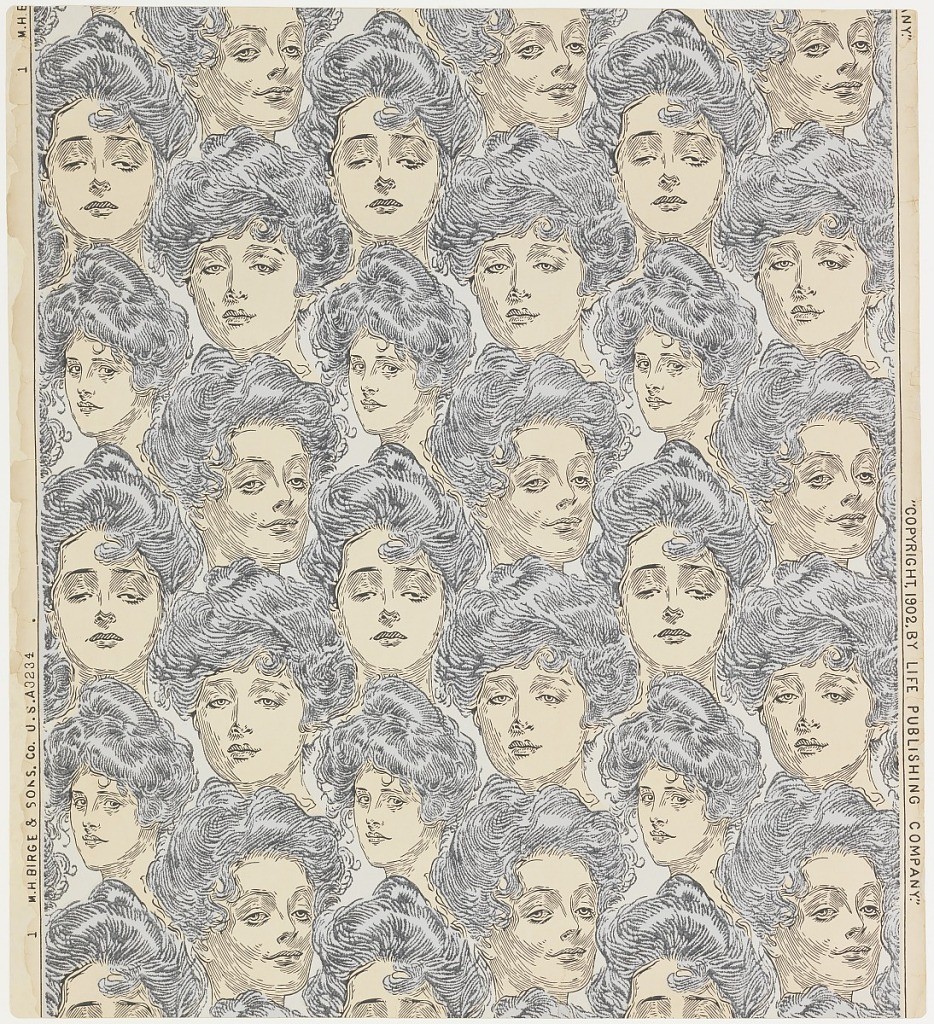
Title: Bachelor's Wall Paper
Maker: Charles Dana Gibson, American, 1867–1944
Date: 1902
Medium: Machine-printed paper
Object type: Sidewall
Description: Repeating pattern containing the faces of Charles Dana Gibson's unmistakable "Gibson Girls". a) The faces are printed in black with light blue patches of color for the hair, on an off-white ground. "a" is machine printed; b) a 1969 Birge reproduction of the original. Same design as "a" but reversed and slightly larger scale. The faces are printed in black over a possibly 3 color floral ground having the appearance of camouflage. "b" is screen printed.